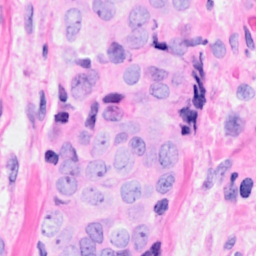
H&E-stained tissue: Breast